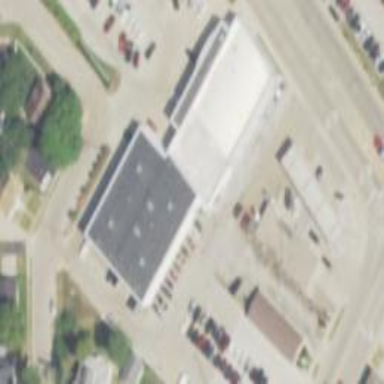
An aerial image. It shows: Building housing car repair shop.